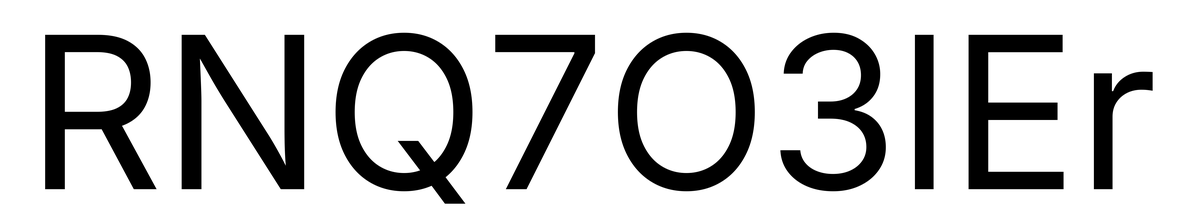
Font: Inter_Regular